Aerial crown-view tile of a tropical tree (Barro Colorado Island, Panama), acquired 20250818:
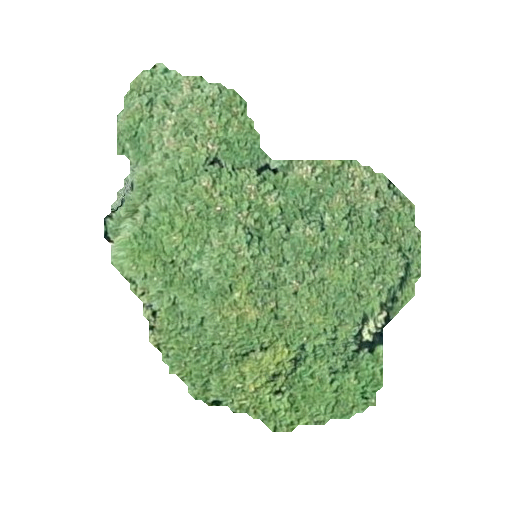
Species: Jacaranda copaia
GBIF accepted scientific name: Jacaranda copaia
Crown area: 108.752 m²